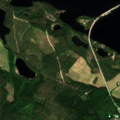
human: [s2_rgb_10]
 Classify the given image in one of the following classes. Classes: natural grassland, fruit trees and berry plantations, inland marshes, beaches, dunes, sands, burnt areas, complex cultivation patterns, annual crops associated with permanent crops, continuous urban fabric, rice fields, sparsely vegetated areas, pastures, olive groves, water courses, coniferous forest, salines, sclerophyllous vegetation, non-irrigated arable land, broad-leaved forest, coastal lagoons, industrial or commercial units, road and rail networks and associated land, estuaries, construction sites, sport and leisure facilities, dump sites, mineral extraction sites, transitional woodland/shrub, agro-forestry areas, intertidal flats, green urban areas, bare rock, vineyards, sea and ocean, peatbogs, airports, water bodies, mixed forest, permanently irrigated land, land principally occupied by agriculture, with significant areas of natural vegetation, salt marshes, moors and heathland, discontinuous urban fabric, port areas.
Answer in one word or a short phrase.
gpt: non-irrigated arable land, coniferous forest, mixed forest, transitional woodland/shrub, water bodies